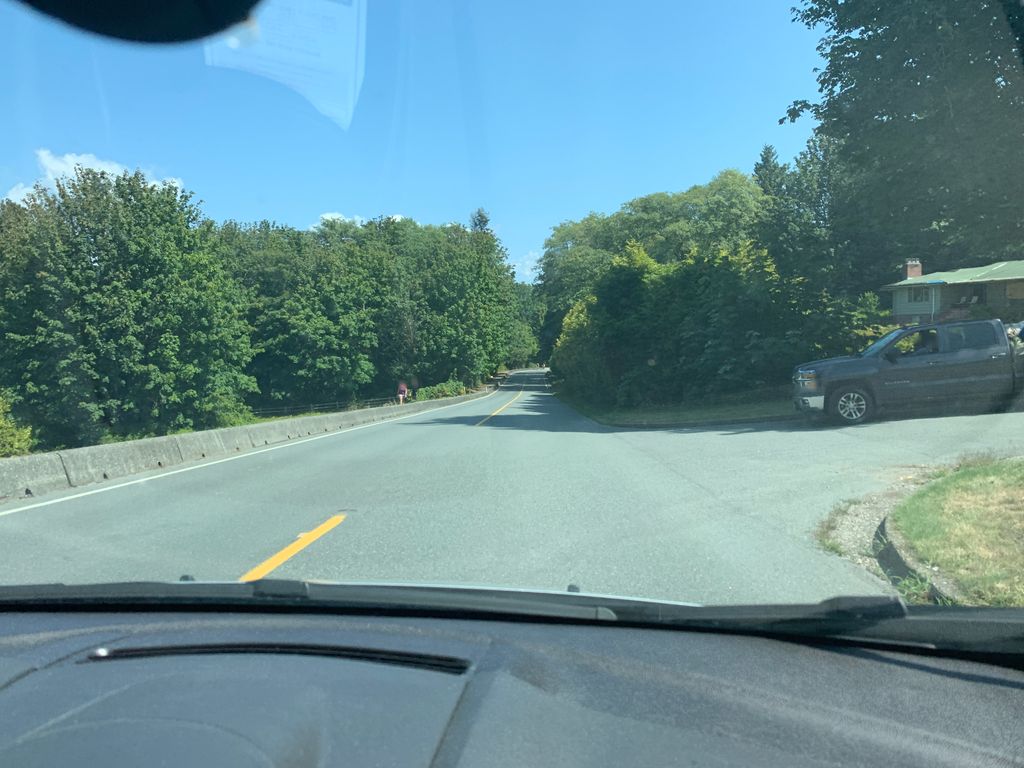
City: vancouver